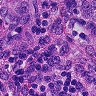
Metastatic tissue present: yes